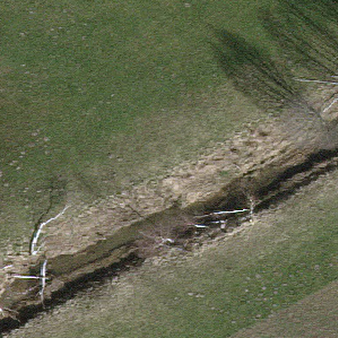
Label: other